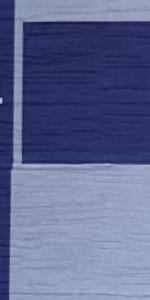
Label: Empty